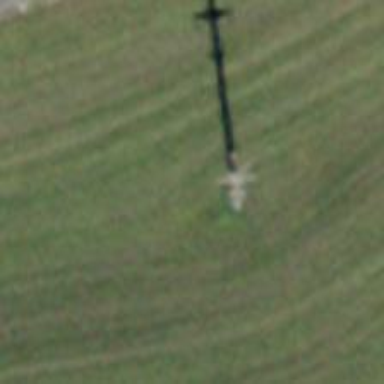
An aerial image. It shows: Concrete power pole.